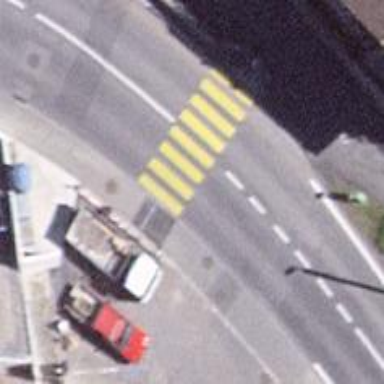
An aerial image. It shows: Unmarked crossing on the road.